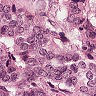
Metastatic tissue present: yes